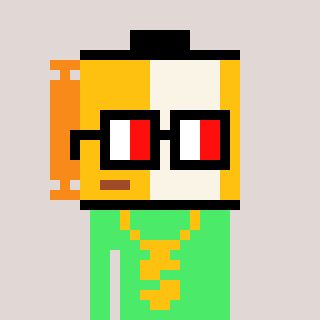
a pixel art character with square glasses with black frames and red eyes, a film roll-shaped head and a teal-colored body on a warm background